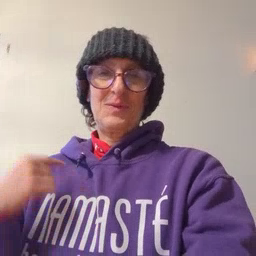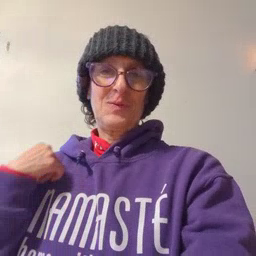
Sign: weus